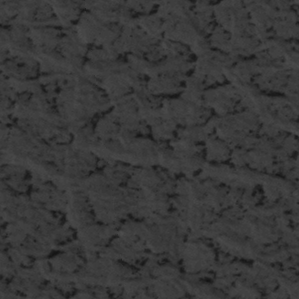
Label: frost